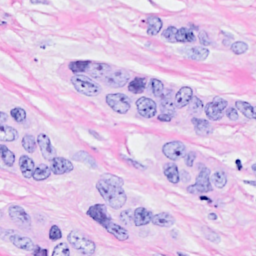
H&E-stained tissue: Breast